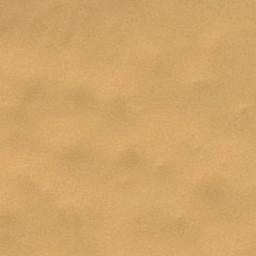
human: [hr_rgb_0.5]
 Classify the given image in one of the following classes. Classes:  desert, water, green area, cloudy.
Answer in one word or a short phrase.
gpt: desert